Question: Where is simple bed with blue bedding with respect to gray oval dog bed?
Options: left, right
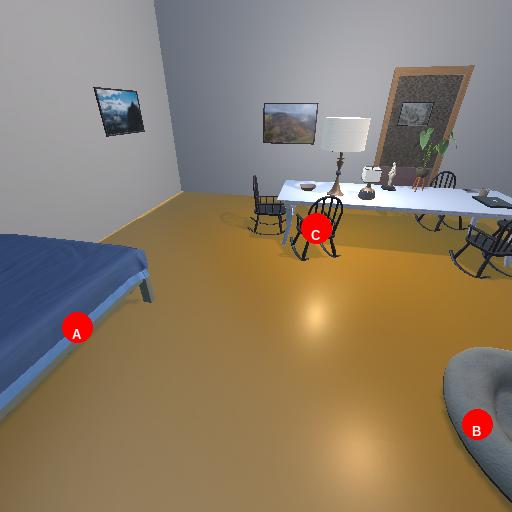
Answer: left